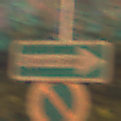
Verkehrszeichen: EinbahnstrasseRechtsweisend
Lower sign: EingeschraenktesHalteverbot
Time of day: Night
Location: Outdoor (Urban)
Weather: PartlyCloudy
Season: NotSpecified
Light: Artificial